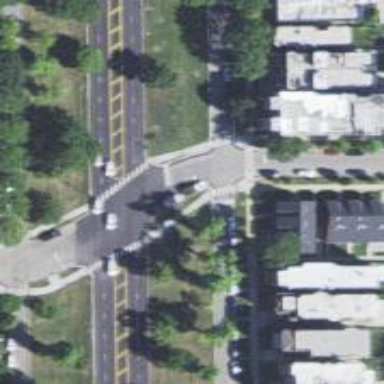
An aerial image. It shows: Traffic island located on footway.